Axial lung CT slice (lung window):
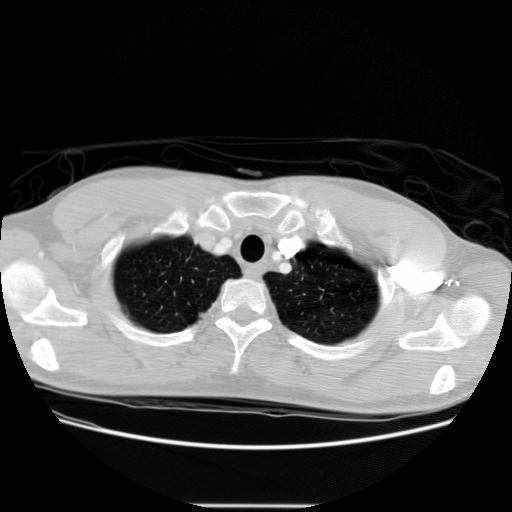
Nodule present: no